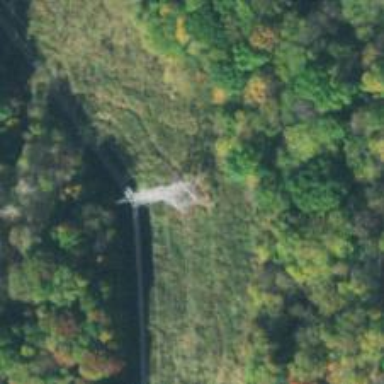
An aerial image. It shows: Lattice structure tower used for power transmission.